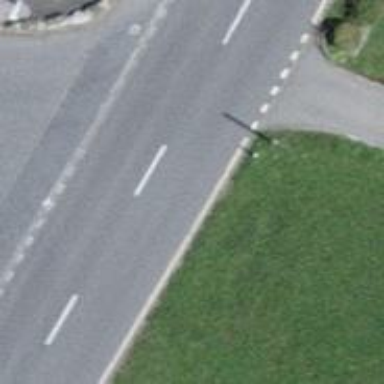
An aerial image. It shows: Primary highway.